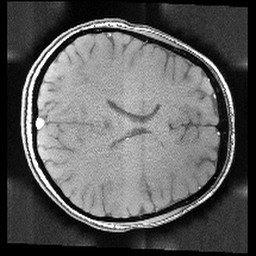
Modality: angio
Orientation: axial
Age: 23
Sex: female
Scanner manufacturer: siemens
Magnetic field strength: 3 T
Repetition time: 0.021 s
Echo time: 0.00343 s